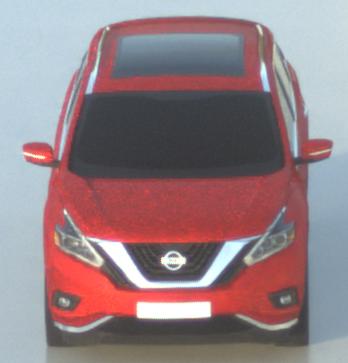
Make: Nissan
Model: Murano
Detailed model: Gen. 3 Z52
Model produced from: 2015
Doors: 5
Color: red
Road condition: wet road
Daytime: sunrise or sunset
Contrast: low contrast